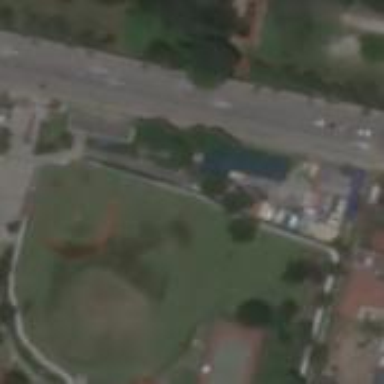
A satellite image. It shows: Sports centre on grass surface dedicated to baseball.